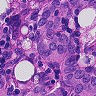
Metastatic tissue present: yes